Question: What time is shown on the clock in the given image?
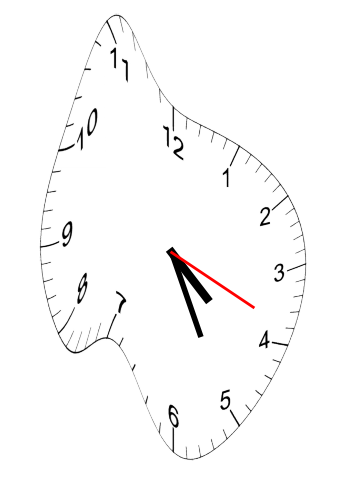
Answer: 04:25:19